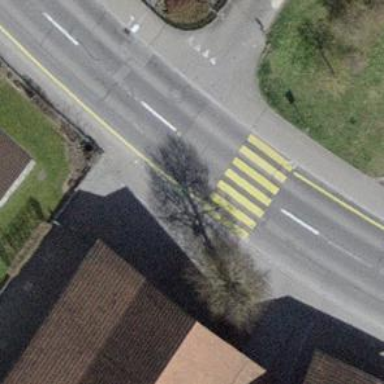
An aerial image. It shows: Uncontrolled zebra crossing with zebra markings.